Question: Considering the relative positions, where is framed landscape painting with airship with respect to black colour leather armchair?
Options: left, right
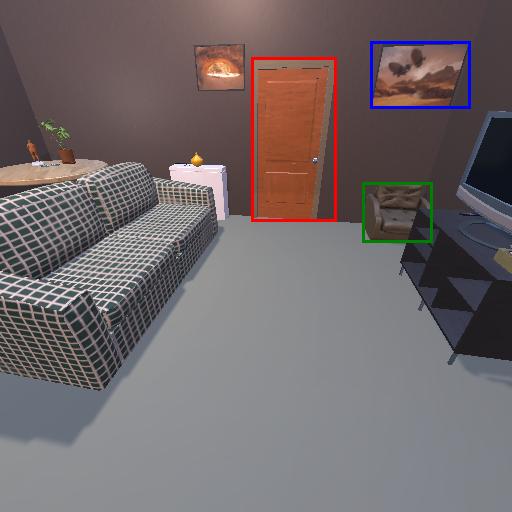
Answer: left